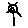
Label: flower